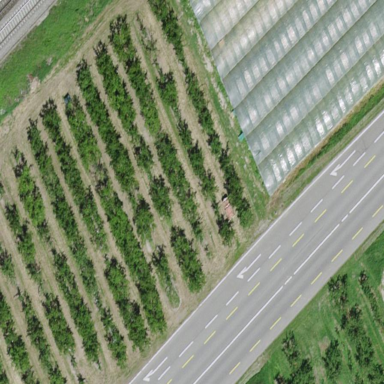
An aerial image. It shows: Orchard.